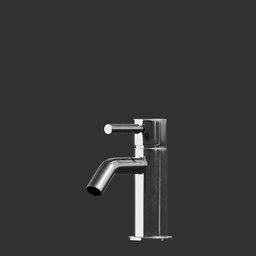
Label: appliances